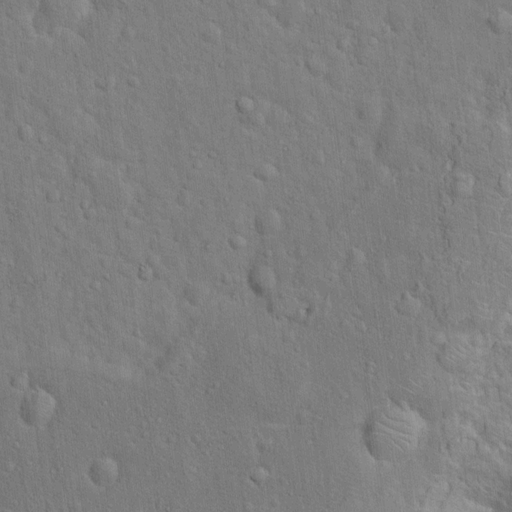
Classes present: Background, Cone